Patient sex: M
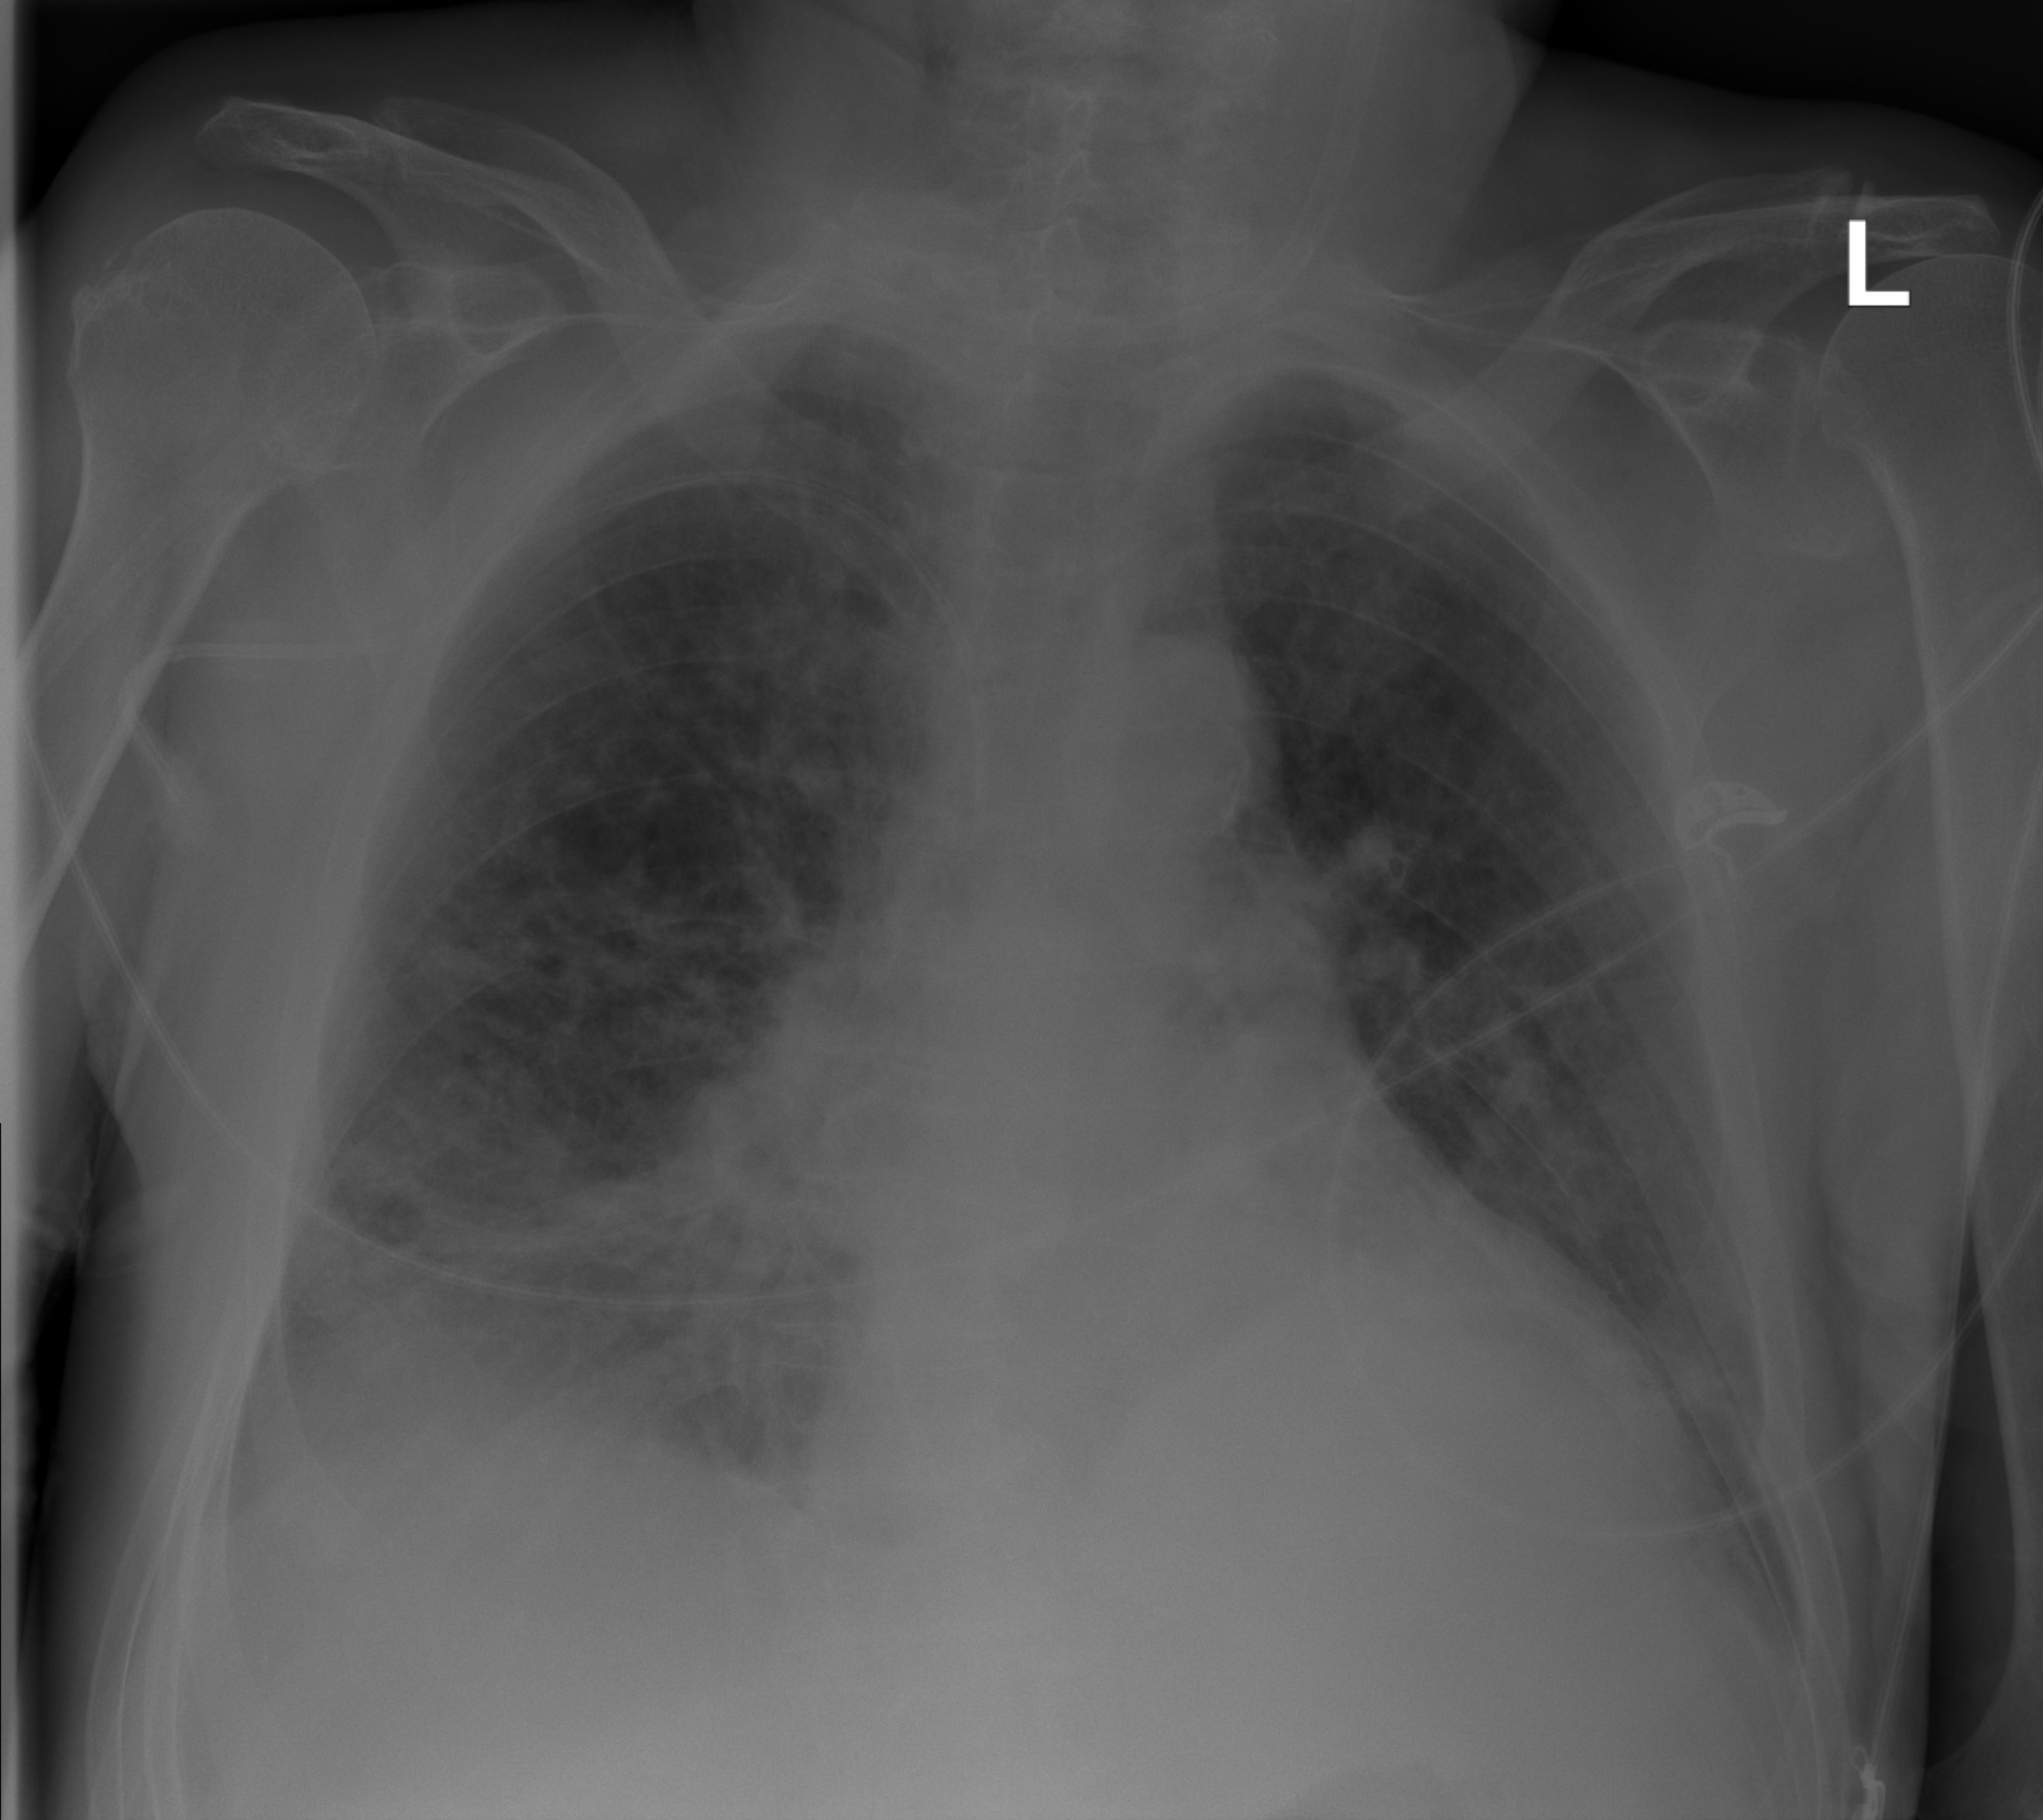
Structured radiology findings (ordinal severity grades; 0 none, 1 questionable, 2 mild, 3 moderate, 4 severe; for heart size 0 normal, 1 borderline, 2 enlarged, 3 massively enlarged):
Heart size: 2
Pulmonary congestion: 2
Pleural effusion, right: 2
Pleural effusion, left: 2
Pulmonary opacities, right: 2
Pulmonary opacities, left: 0
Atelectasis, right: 2
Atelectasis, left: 2